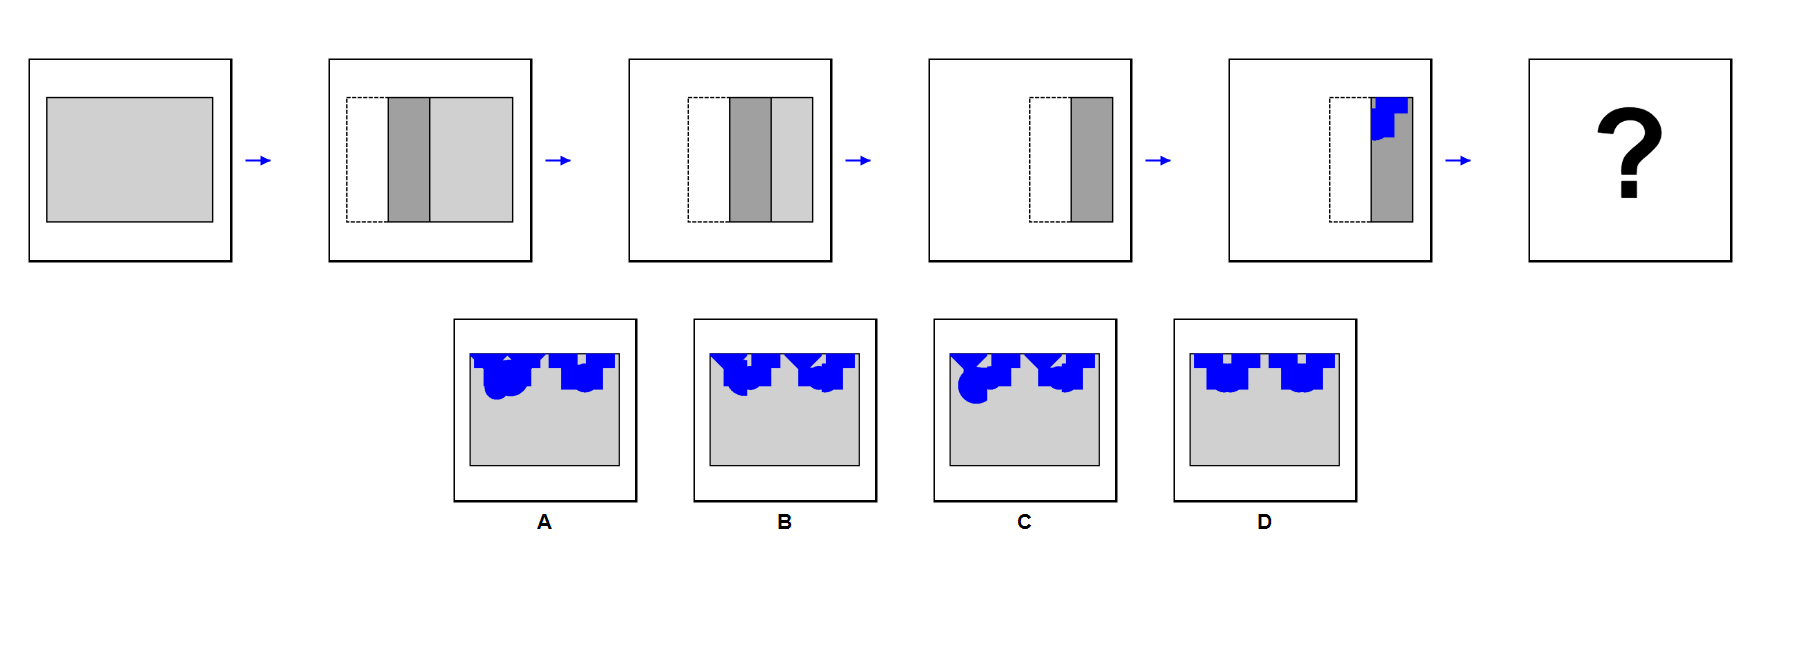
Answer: D